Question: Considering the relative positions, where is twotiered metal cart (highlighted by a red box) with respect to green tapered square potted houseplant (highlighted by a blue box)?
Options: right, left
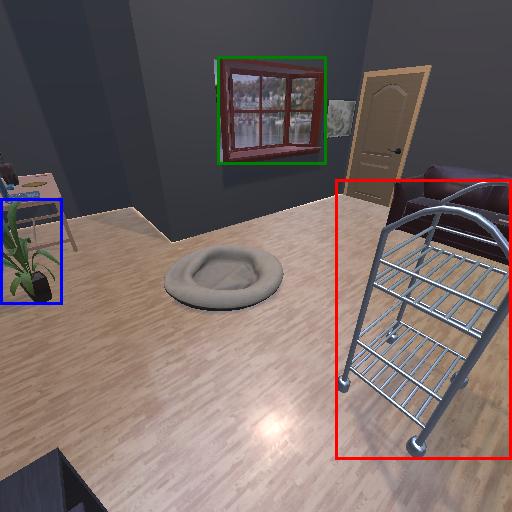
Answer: right